Question: I need to count the number of views of an asset, this asset being embeded in multiple blogs, each blog generating multiple view for that asset.

I'm using and I was expecting the following to work:
'''
class Asset < ActiveRecord::Base
has_many :embeds
end
class Embed < ActiveRecord::Base
belongs_to :asset
has_many :views
end
class View < ActiveRecord::Base
belongs_to :embed
end
class Assets < ApplicationController
def show
asset = Asset.find_by_id(params[:id])
@views = asset.embeds.views.count
end
end
'''
Of course, it didn't work as expected. Why is that?
And what would be the best approach to this? (joins, includes, raw SQL...)
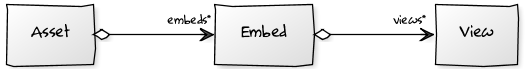
Answer: All you need is a has_many :through
'''
class Asset < ActiveRecord::Base
has_many :embeds
has_many :views, :through => :embeds
end
'''
Then you just do this:
'''
@views = asset.views.size
'''